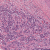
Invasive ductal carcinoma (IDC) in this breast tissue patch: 1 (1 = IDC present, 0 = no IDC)